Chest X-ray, PA view. Patient: 49 years old, sex F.
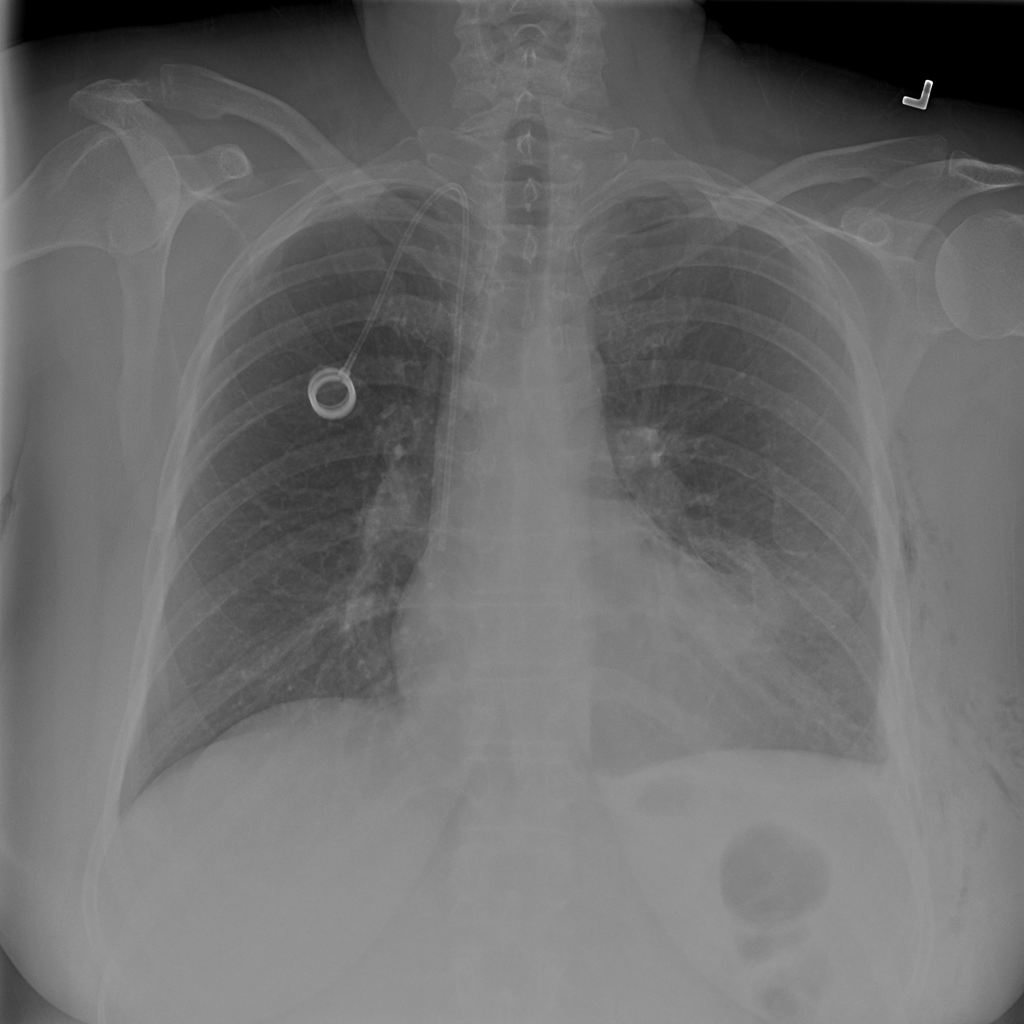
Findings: Emphysema, Pneumothorax